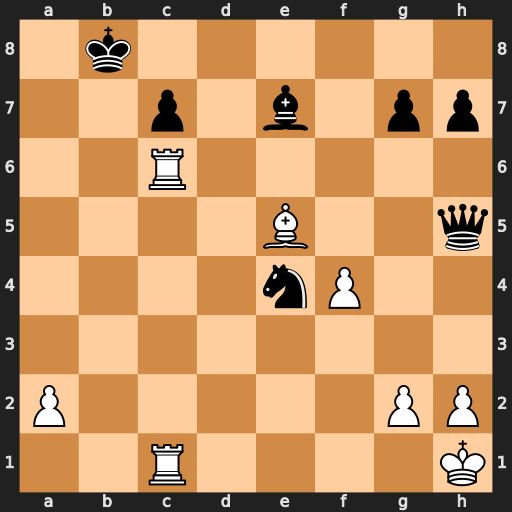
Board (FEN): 1k6/2p1b1pp/2R5/4B2q/4nP2/8/P5PP/2R4K
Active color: w
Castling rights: -
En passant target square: -
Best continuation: Rb1+ Ka7 Rxc7+ Ka8 Rc8+